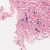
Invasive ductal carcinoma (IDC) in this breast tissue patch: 1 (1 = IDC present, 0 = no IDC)